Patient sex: M
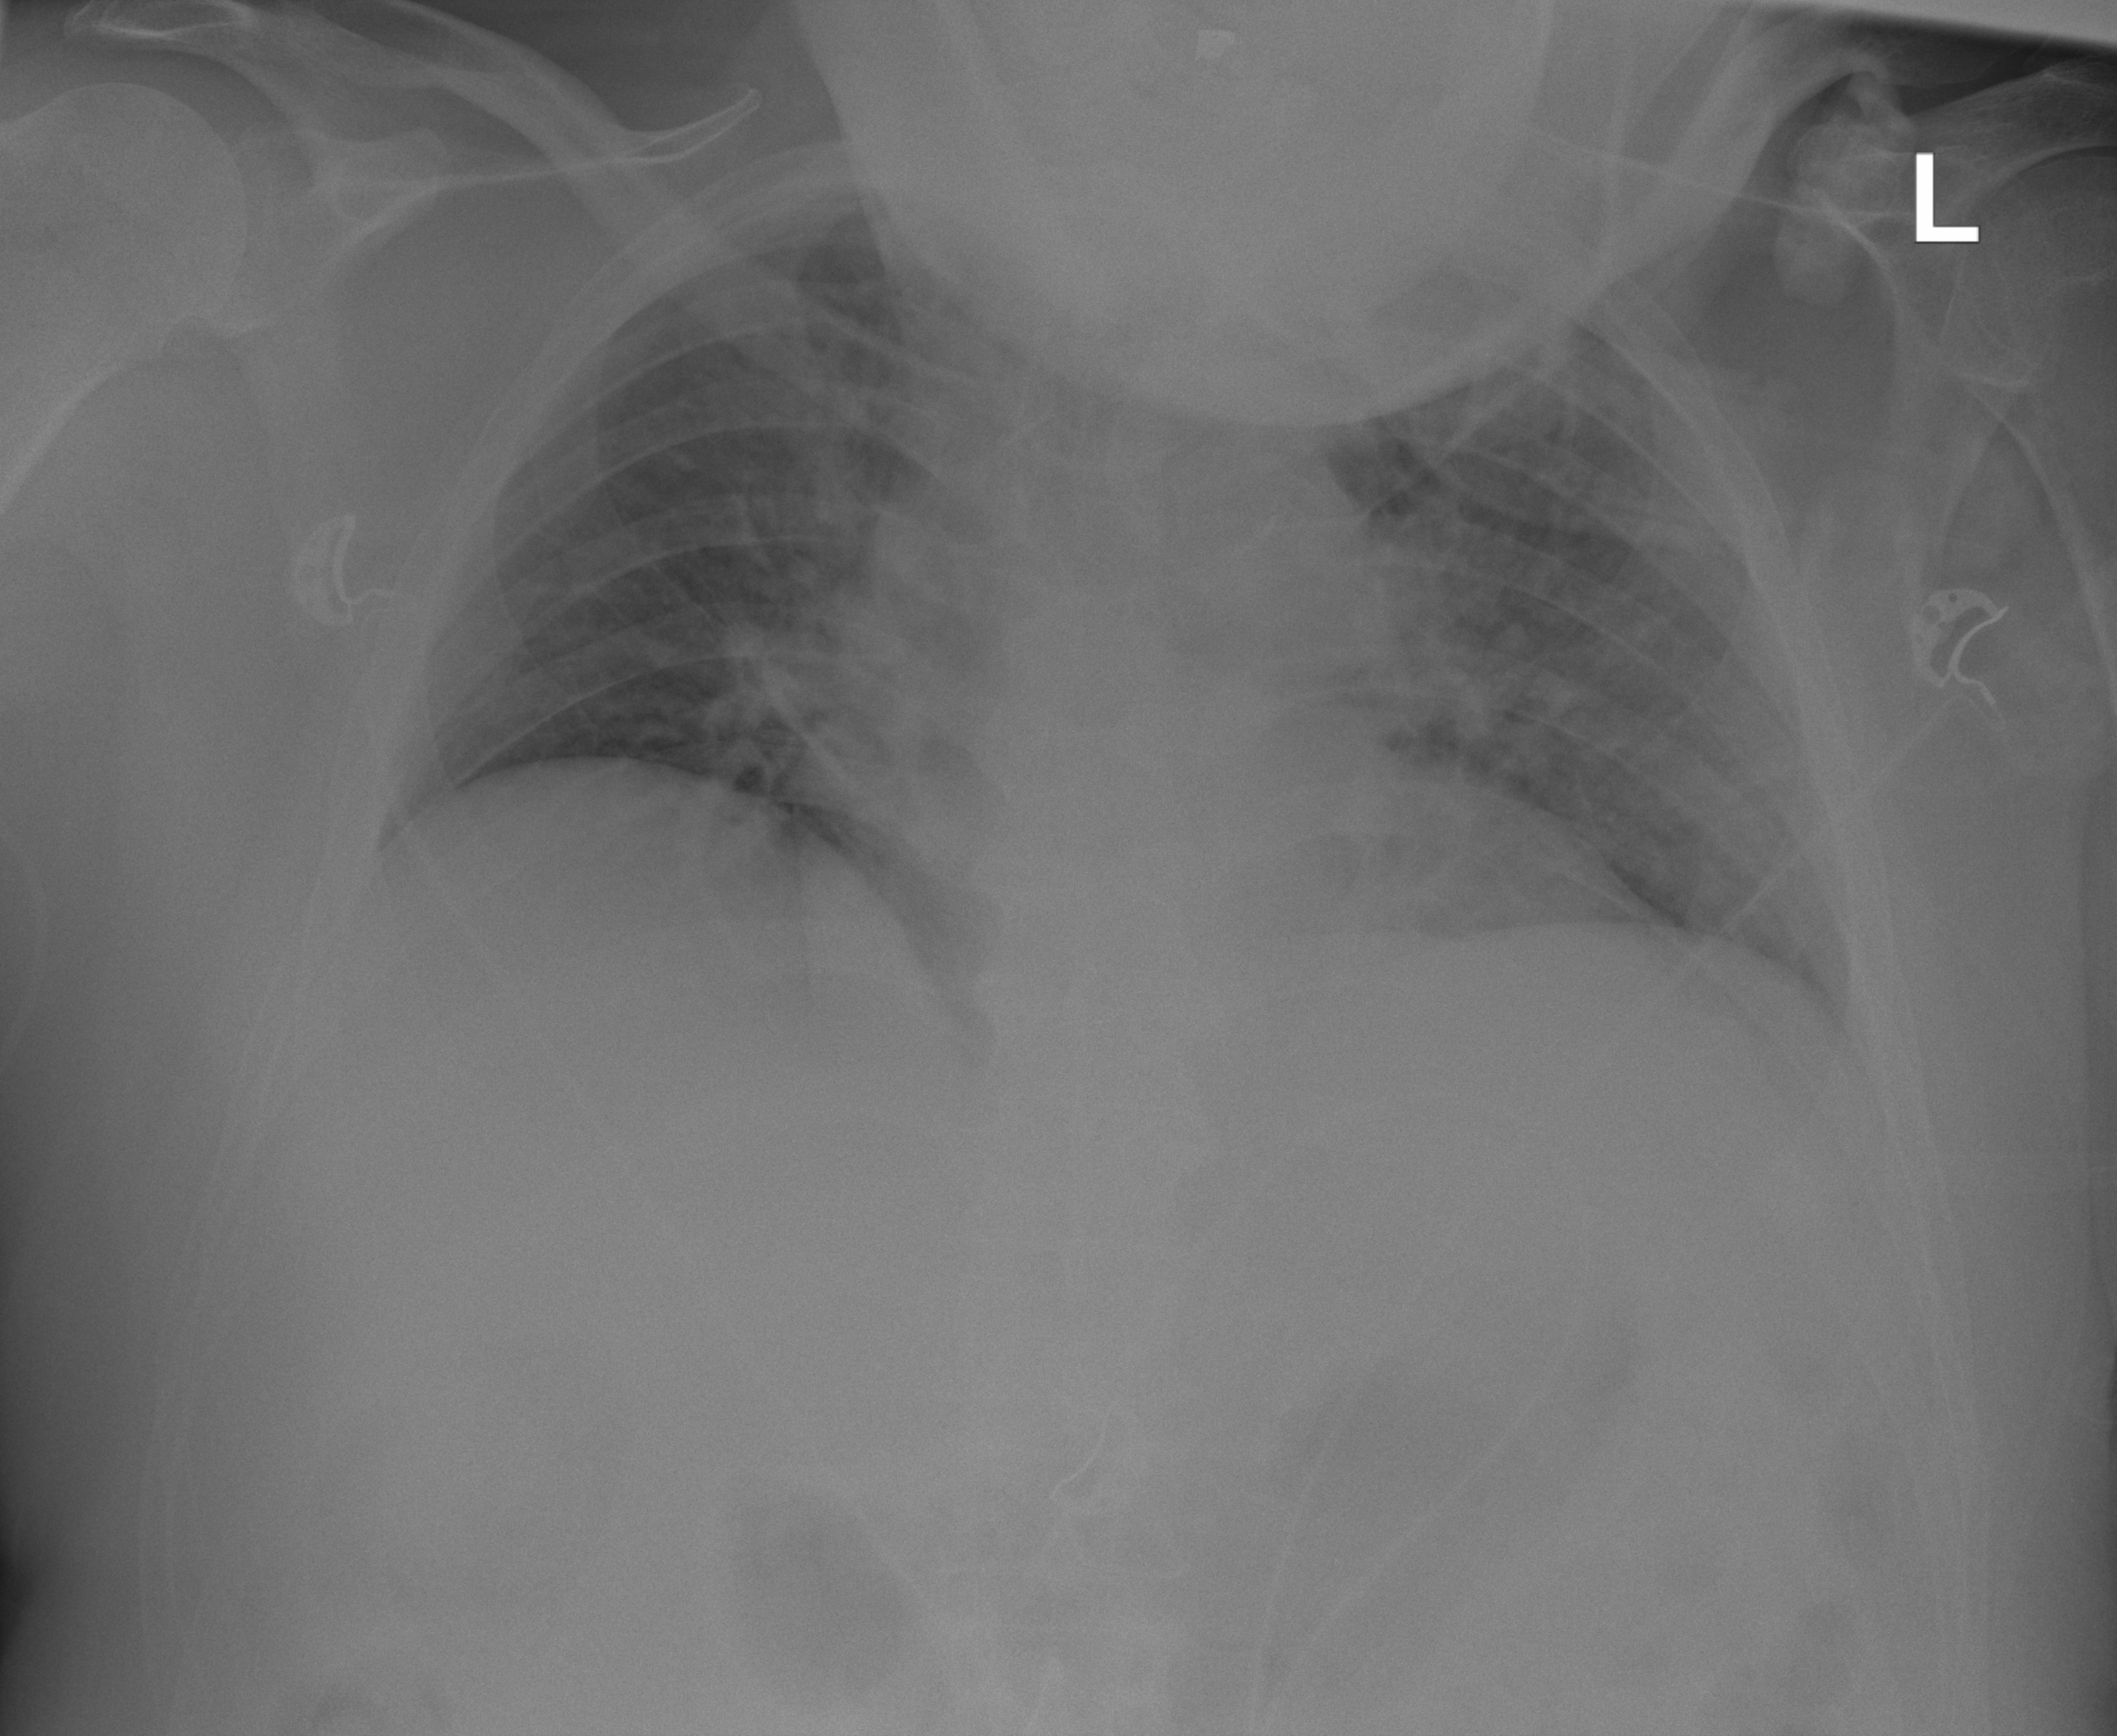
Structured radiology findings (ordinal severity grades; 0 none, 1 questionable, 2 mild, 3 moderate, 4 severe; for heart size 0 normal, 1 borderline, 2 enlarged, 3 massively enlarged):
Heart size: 1
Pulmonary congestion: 2
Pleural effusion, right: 0
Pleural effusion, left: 0
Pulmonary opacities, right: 0
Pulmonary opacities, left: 0
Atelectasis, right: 0
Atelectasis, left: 0